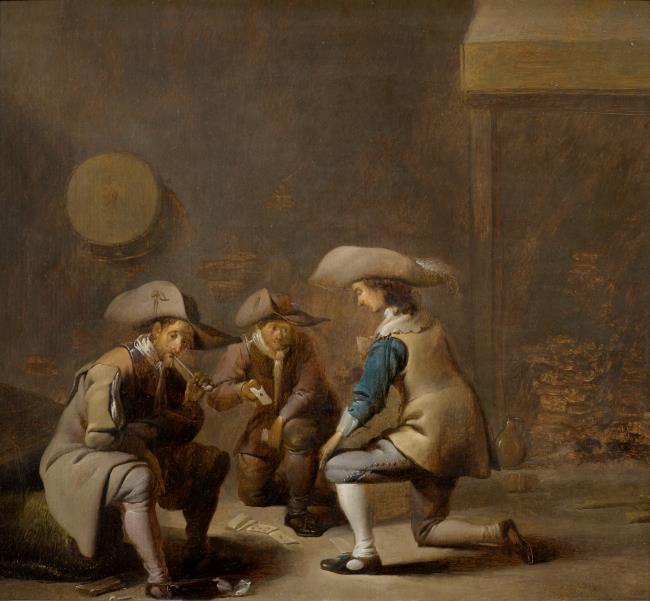
Title: Smoking soldiers playing cards in an interior
Artist: Benjamin Cuyp Bron: Fred G. Meijer (2009)
Earliest date: 1630
Latest date: 1635
Genre: painting
Iconography: Tobacco
Keywords: genre, interior view, three human figures, full-length portrait, man, kneeling, pipe, tobacco, smoking (activity), showing, card game (activity), long hair (men's hairstyle), hat, flat lace collar, drum, ewer (vessel), stoneware